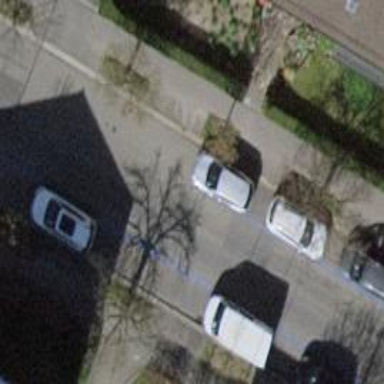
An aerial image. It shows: Avenue lined with trees.